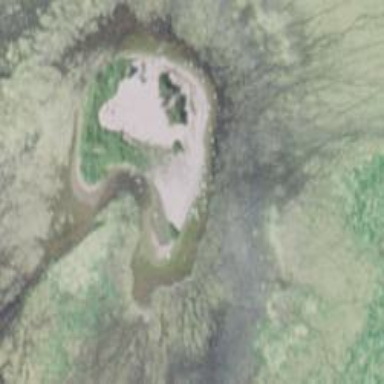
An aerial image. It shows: Islet.